Aerial crown-view tile of a tropical tree (Barro Colorado Island, Panama), acquired 20240918:
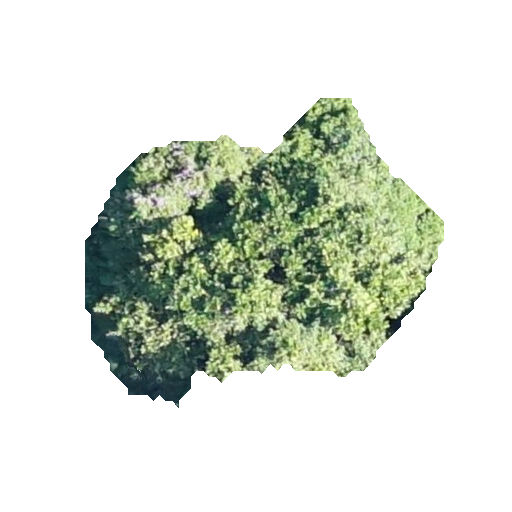
Species: Anacardium excelsum
GBIF accepted scientific name: Anacardium excelsum
Crown area: 115.761 m²